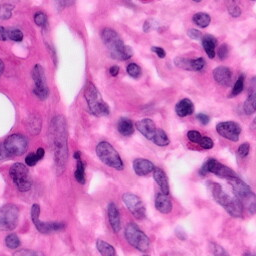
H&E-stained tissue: Pancreatic